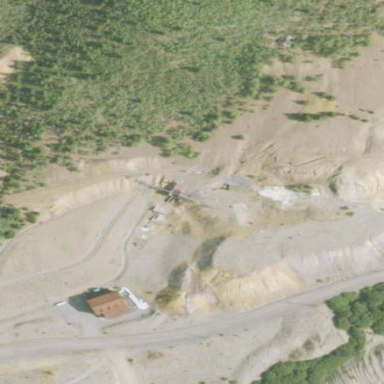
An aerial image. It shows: Archaeological site located on brownfield. The site was previously used for mineral extraction.